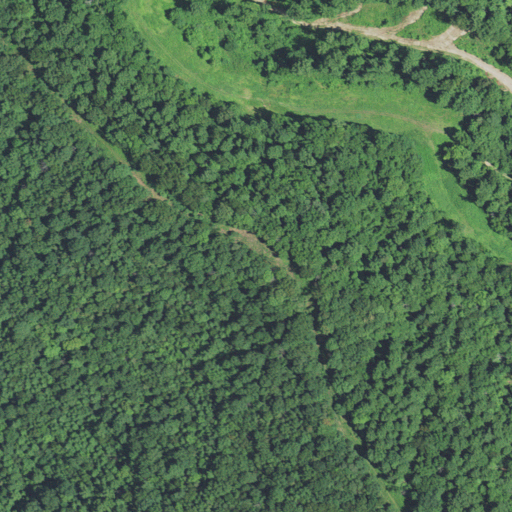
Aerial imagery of mountain in West Virginia named Flag Knob containing deciduous forest, shrub, open development, and grassland